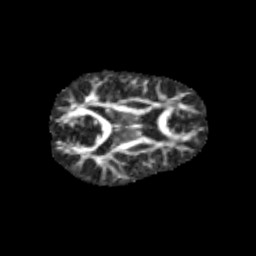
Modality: FA
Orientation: axial
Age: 10
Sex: male
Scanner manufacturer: siemens
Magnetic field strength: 3 T
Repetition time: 3.8 s
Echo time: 0.07 s